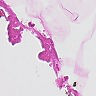
Metastatic tissue present: no